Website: macys
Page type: customer-info-address
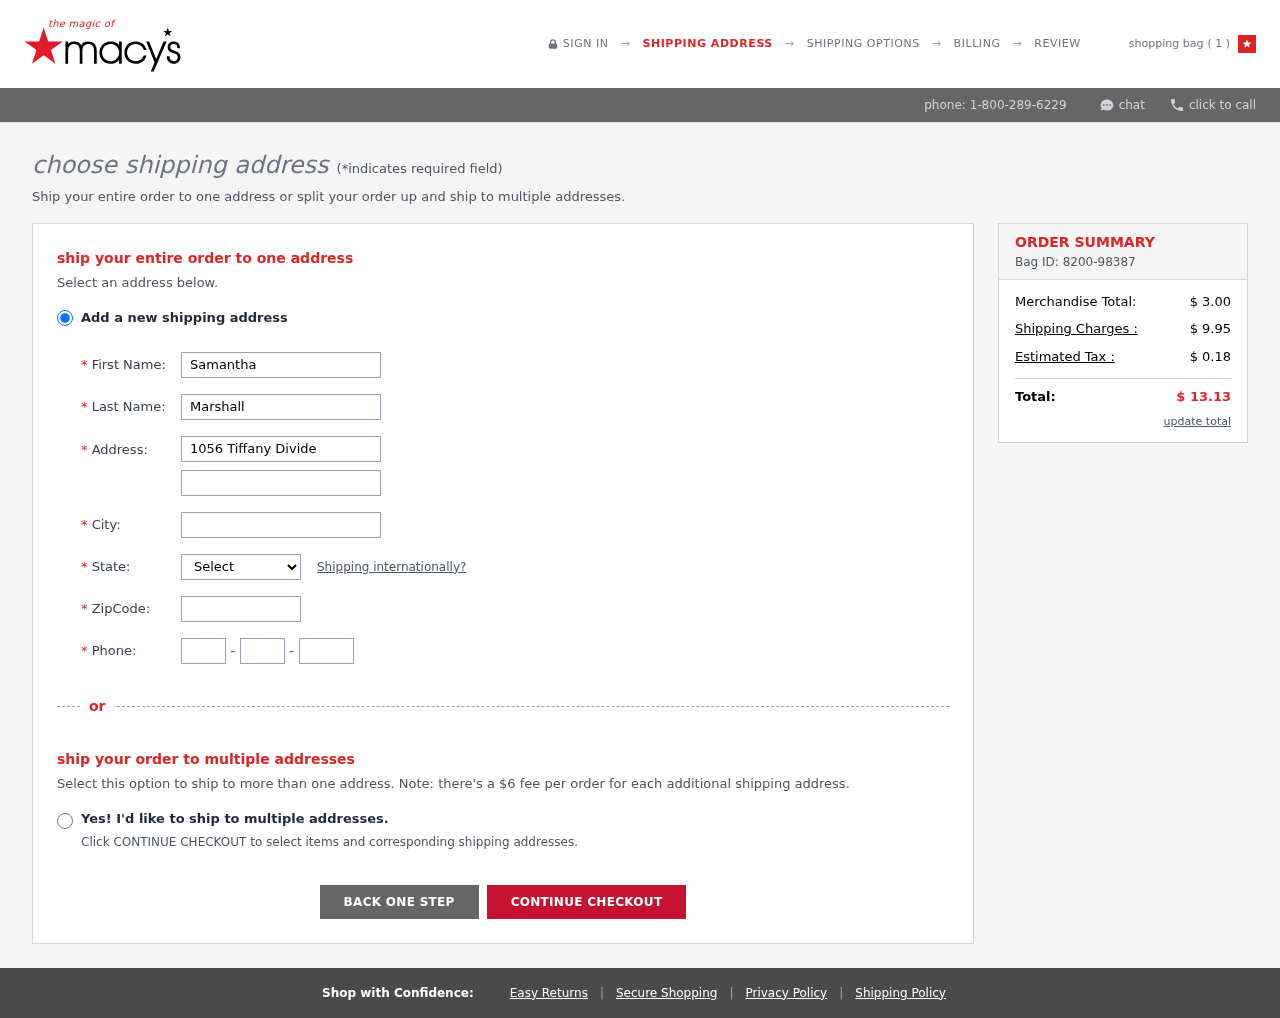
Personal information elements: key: PII_CITY
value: Maryburgh
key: PII_FIRSTNAME
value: Samantha
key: PII_LASTNAME
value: Marshall
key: PII_PHONE_AREA
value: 407
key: PII_PHONE_PREFIX
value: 925
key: PII_PHONE_SUFFIX
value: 5051
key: PII_POSTCODE
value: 07807
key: PII_STATE_ABBR
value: VA
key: PII_STREET
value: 1056 Tiffany Divide
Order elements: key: ORDER_NUM_ITEMS
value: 1
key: ORDER_ID
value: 8200-98387
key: ORDER_SUBTOTAL
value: $ 3.00
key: ORDER_SHIPPING_COST
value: $ 9.95
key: ORDER_TAX
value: $ 0.18
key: ORDER_TOTAL
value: $ 13.13